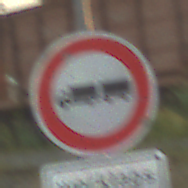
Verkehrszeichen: VerbotLastkraftwagenMitAnhaenger
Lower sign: ZeitangabenMitBeschraenkungAufWochentage7
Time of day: SunriseSunset
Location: Outdoor (Suburban)
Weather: PartlyCloudy
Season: NotSpecified
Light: Natural